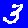
Digit: 3